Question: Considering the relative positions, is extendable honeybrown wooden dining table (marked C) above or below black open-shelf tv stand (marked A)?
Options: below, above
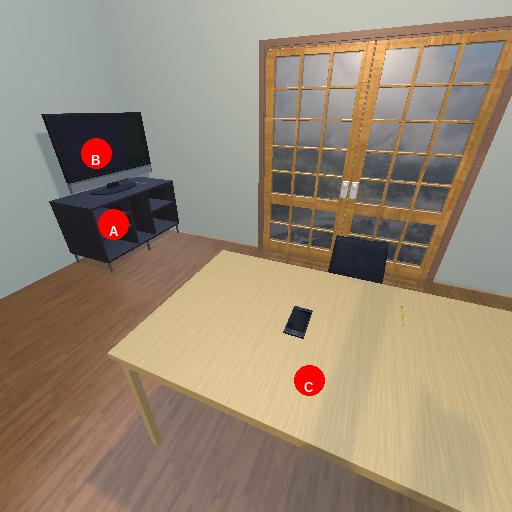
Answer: below